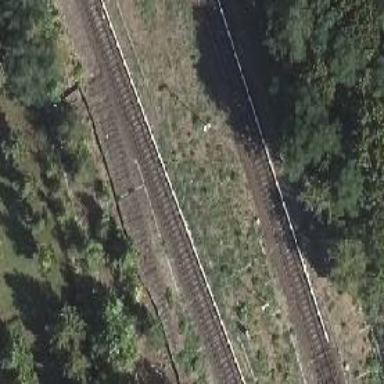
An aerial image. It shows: Siding service for electrified light rail.